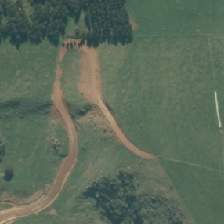
Land cover: grose_broom